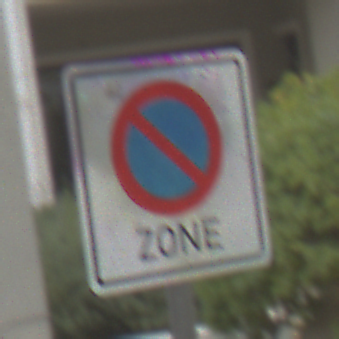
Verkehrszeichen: BeginnEingeschraenktesHalteverbotZone
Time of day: Midday
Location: Outdoor (Urban)
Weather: Overcast
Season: NotSpecified
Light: Natural